Question: I've got 2 '<div>'s that each gather their text from some JS that I've written.
But I want the end-result to look like in the following image. And I can't figure out how to do that.
I can consolidate them into a single but then I have the issue of needing to apply two different weights to a single '<div>', which also wracks my brain.
So basically I want text with 2 different font-weights to be underlined with no interruption.
I've tried the following, and a lot of googling:
'''
div.parentDiv {
text-decoration-line : underline;
}
'''

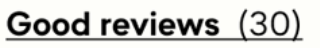
Answer: Is this what you are after?
'''
div {
font-weight: 700;
text-decoration: underline;
}
div span {
font-weight: 400;
}
'''
'''
<div>
Good Reviews
<span>(30)</span>
</div>
'''
Its hard to know with your current question, could you add your HTML and JS so we can see the whole example.